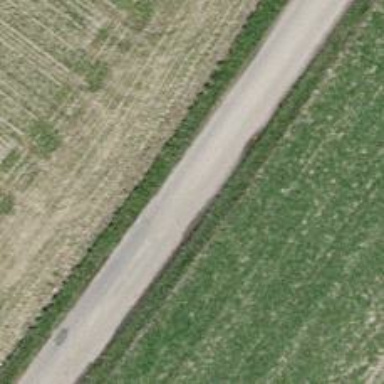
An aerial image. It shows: Paved agricultural track of grade1 surface.